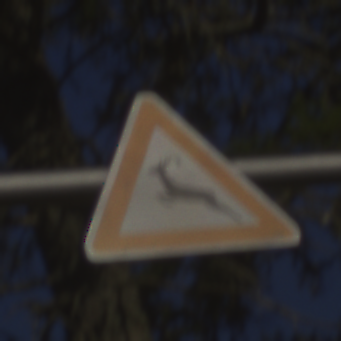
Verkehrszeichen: WildwechselRechts
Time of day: MorningAfternoon
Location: Outdoor (Nature)
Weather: Clear
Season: Winter
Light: Natural